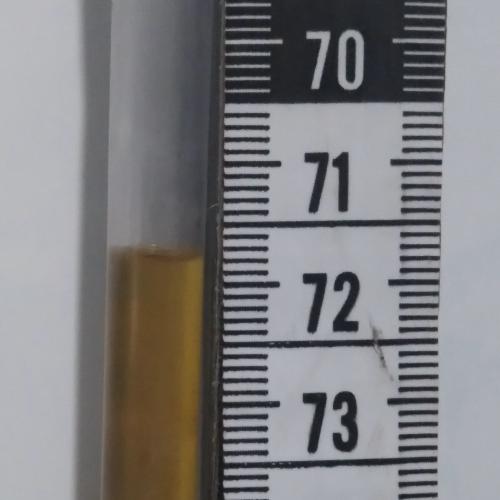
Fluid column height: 71.8 cm